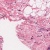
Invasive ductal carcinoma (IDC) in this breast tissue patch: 0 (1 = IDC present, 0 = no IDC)